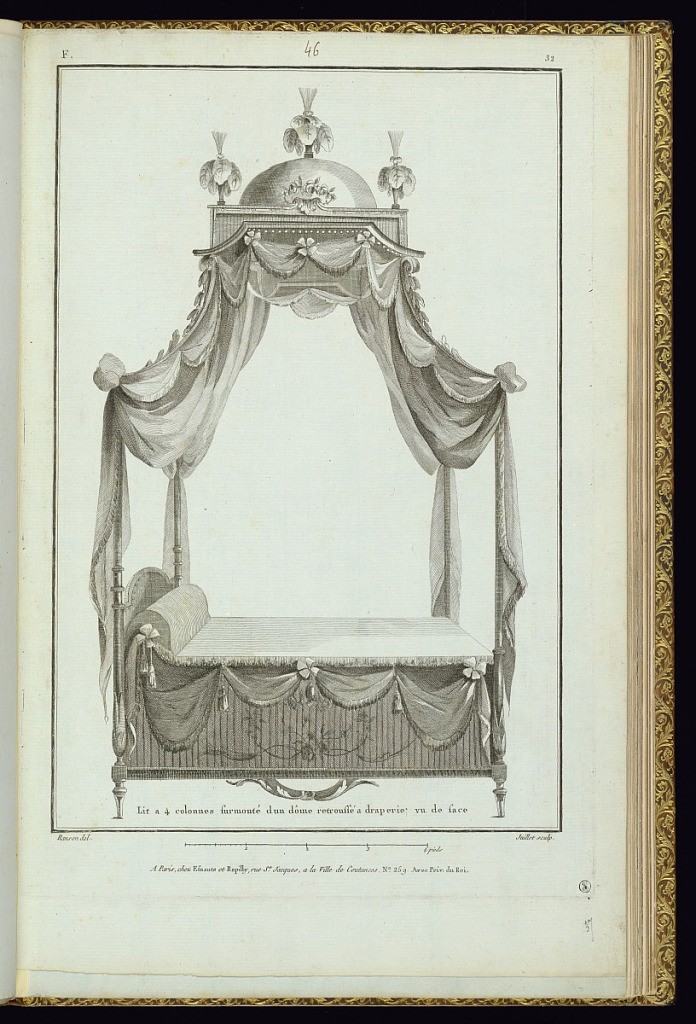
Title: Lit a 4 colonnes surmonté d’un dôme retroussé a draperie vu de face
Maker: Pierre Ranson, French, 1736–1786
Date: late 18th century
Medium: Etching and engraving on blue paper
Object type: Print
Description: Design for a canopy bed (side view) with the posts bending inwards to support a smaller crown canopy (baldachin) above, topped with feather finials. The bed curtains are drawn back and tied to the four posts. The side of the bed is decorated with floral motifs and draped textiles tied with bows and tassels. The plate is titled, numbered, and signed. A scale below.